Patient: sex M, age 79
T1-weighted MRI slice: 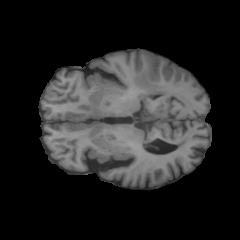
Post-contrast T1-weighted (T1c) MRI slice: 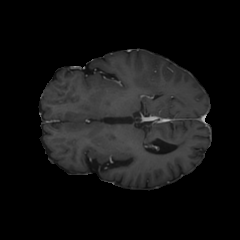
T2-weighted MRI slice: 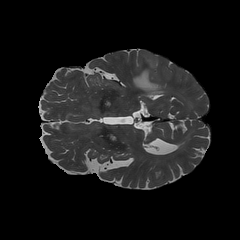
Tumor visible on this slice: yes
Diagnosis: Glioblastoma, IDH-wildtype
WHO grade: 4